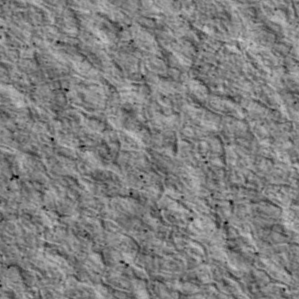
Label: non_frost